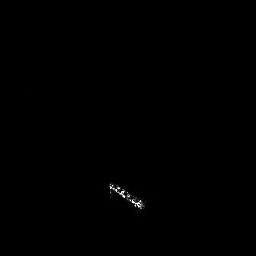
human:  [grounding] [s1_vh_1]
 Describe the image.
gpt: In the satellite image, there is  <ref>1 medium ship </ref> <box>[[41, 69, 56, 81, 0]]</box> located at bottom.